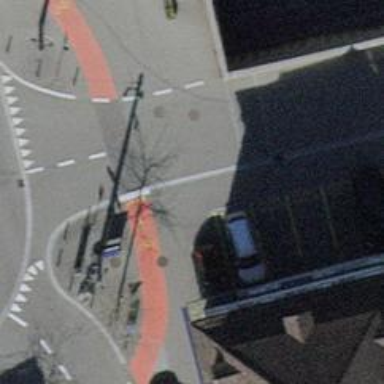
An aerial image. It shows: Asphalt path with designated cycle lane.